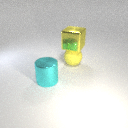
large yellow metal cube above large yellow rubber sphere